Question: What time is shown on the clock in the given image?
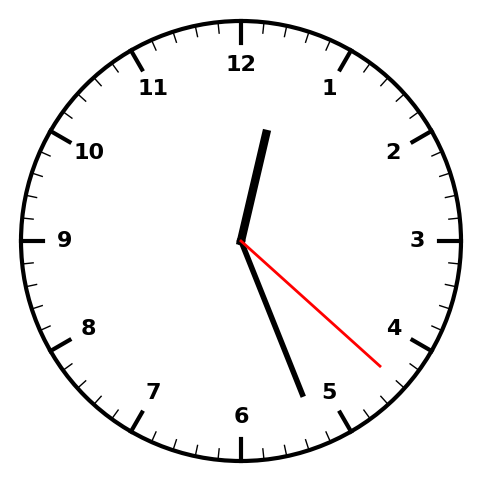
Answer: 12:26:22